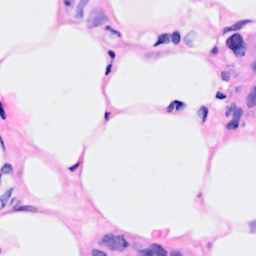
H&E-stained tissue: Breast